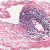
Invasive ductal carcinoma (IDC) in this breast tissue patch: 0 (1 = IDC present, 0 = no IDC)